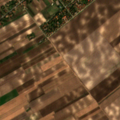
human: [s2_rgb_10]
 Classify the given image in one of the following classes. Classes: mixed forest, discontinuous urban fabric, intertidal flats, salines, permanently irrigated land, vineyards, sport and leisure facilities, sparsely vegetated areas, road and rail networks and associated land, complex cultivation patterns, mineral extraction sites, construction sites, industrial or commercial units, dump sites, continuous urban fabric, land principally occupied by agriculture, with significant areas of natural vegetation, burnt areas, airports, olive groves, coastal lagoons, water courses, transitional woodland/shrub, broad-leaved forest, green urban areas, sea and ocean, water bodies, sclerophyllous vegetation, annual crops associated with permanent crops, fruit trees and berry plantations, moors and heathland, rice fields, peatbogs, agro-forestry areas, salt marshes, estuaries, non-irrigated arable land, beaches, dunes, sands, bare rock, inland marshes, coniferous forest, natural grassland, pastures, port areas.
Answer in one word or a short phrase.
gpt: discontinuous urban fabric, non-irrigated arable land